Question: What is the reading of this measurement?
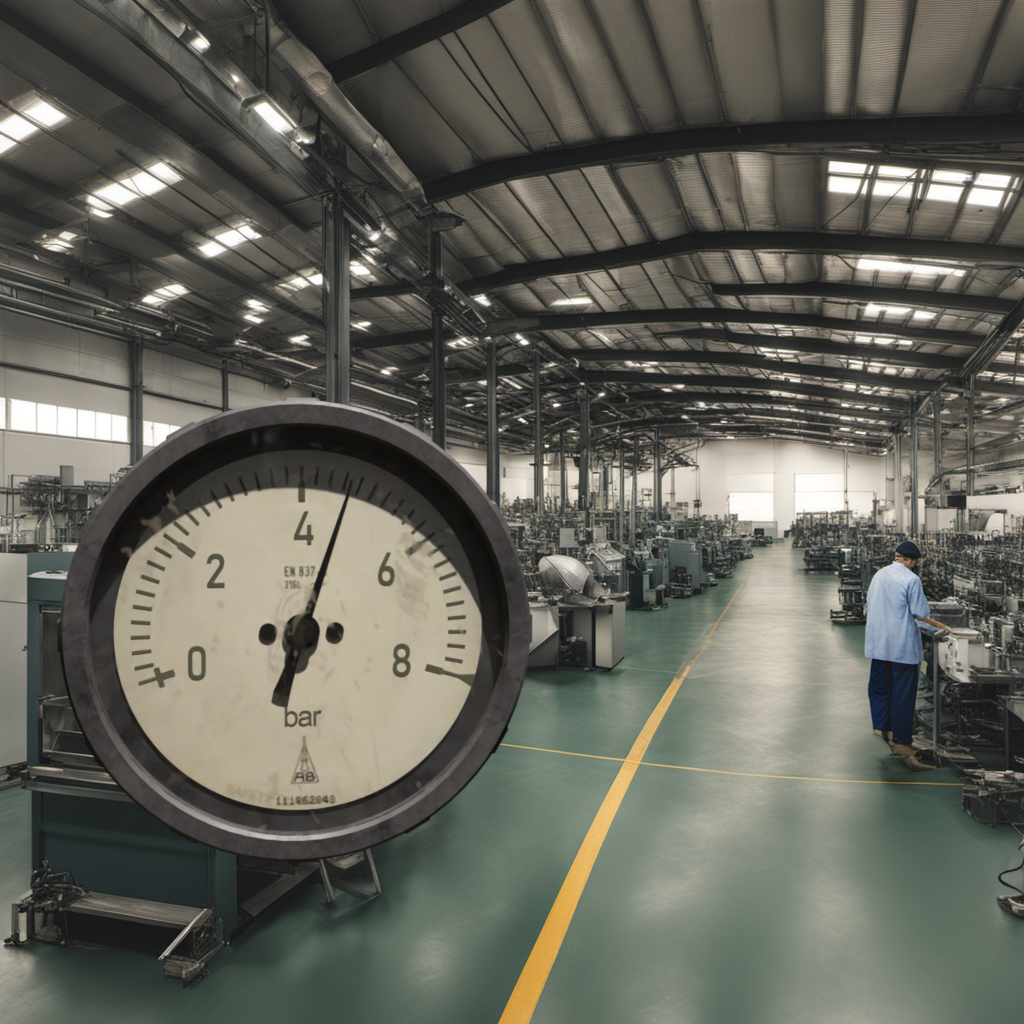
Answer: The result is 4.67
Question: What is the reading range of the measurement in the image?
Answer: The range is from 0 to 8
Question: What is the minimum and maximum value of the measurement shown in the image?
Answer: The minimum value is 0 and the maximum value is 8